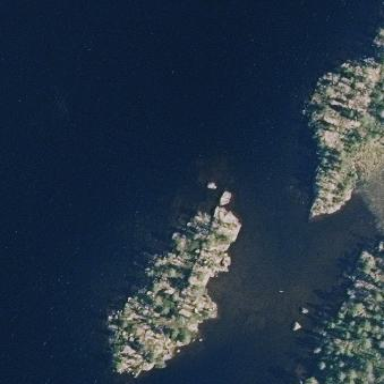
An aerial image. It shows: Islet.